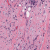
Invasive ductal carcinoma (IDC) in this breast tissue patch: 1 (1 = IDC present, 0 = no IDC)